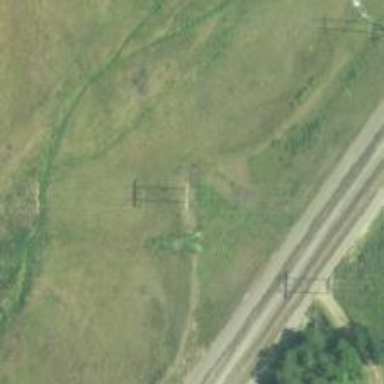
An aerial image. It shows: H-frame designed tower for power lines.